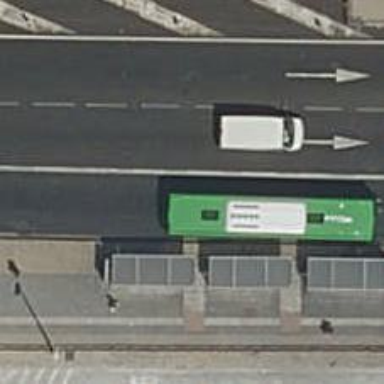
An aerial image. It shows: Public transport stop position.